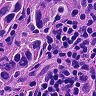
Metastatic tissue present: yes